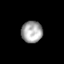
Tissue: skin
Cell type: Epithelial cells
Senescence score: 0.2334
Nuclear area (px): 453
Mean DAPI intensity: 164.024